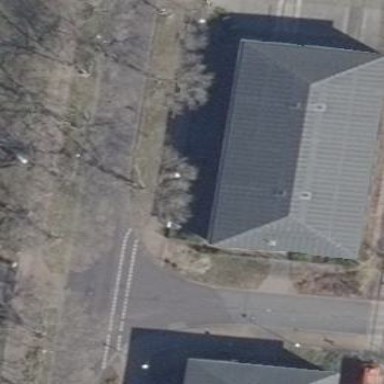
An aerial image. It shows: Building with hipped roof made of tar paper.